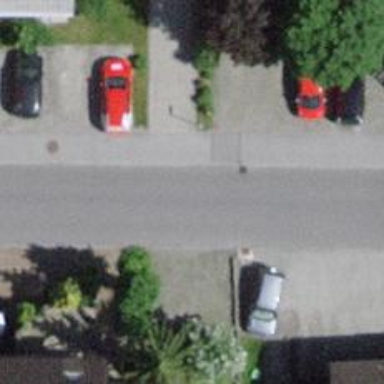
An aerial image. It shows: Residential road.